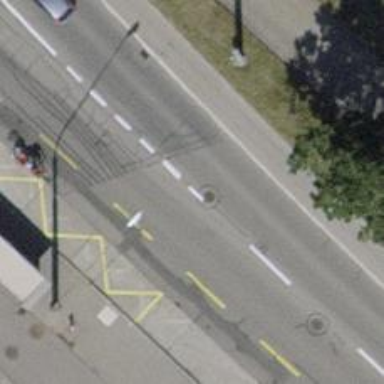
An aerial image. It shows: Bus stop for trolleybuses with designated stop position for public transport.